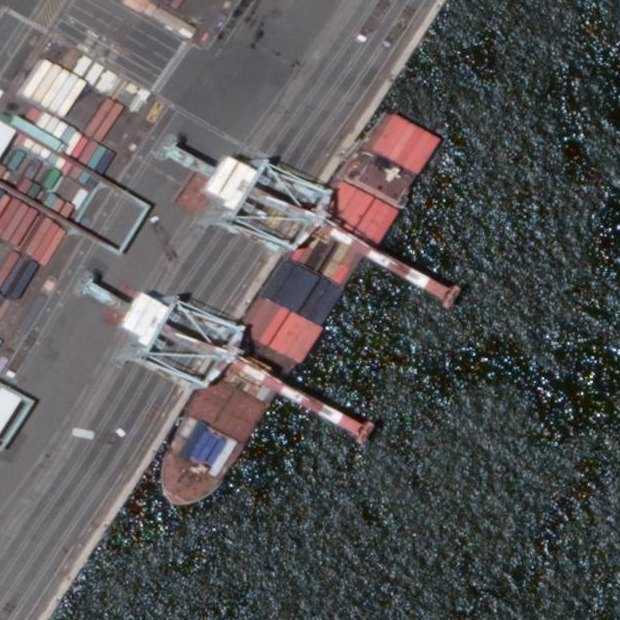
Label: civil